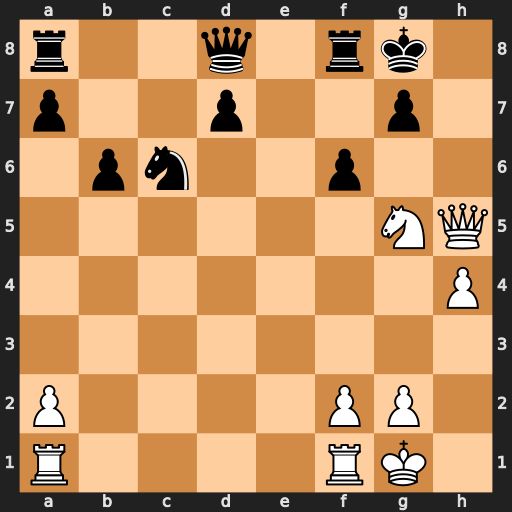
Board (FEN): r2q1rk1/p2p2p1/1pn2p2/6NQ/7P/8/P4PP1/R4RK1
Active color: w
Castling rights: -
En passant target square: -
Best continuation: Qh7#